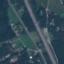
Land use / land cover: Highway